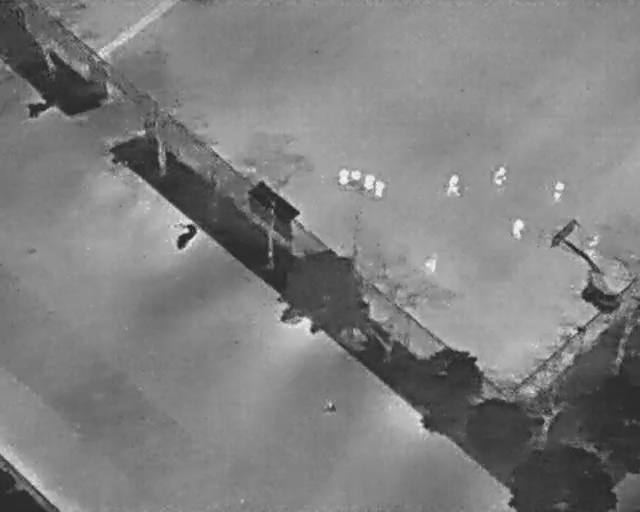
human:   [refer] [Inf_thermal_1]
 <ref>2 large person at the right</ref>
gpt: <box>[[68, 34, 72, 37, 2], [76, 32, 79, 36, 2]]</box>

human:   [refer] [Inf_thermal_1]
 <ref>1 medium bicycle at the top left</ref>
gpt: <box>[[3, 18, 8, 22, 64]]</box>

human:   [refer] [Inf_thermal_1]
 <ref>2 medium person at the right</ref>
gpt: <box>[[85, 35, 88, 38, 16], [79, 43, 82, 46, 1]]</box>